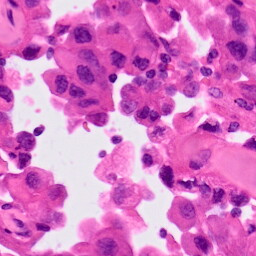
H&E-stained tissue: Lung